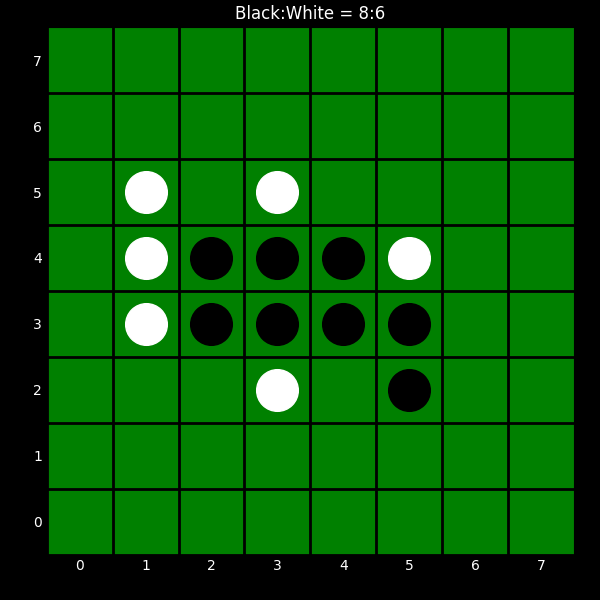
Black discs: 8
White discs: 6